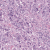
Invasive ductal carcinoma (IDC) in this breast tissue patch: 1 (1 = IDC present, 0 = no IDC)